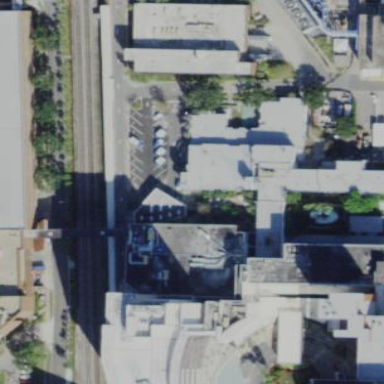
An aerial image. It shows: Hospital building.